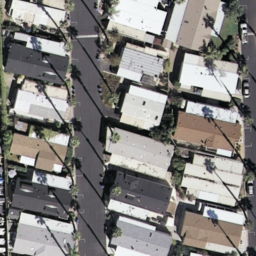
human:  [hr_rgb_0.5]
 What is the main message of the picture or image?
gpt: mobile home park